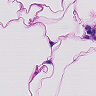
Metastatic tissue present: no